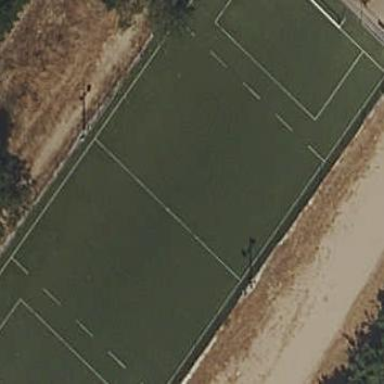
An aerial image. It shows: Soccer pitch for leisure land activities.